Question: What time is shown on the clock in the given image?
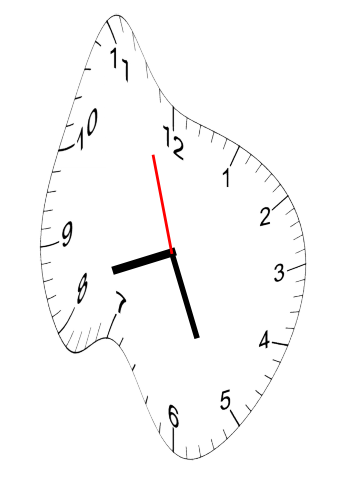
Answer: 08:25:57